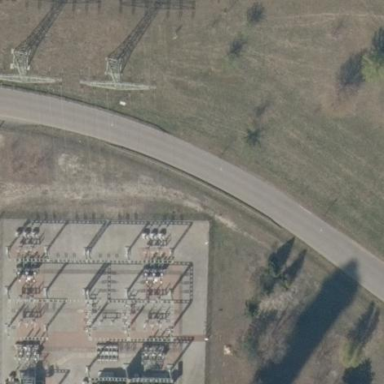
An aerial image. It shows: Outdoor distribution substation.